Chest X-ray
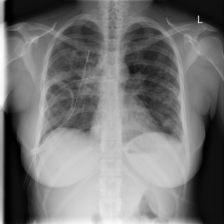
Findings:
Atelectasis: negative
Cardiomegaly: negative
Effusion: negative
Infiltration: positive
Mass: negative
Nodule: negative
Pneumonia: negative
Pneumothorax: positive
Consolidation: negative
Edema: negative
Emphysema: positive
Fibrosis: negative
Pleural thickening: negative
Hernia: negative